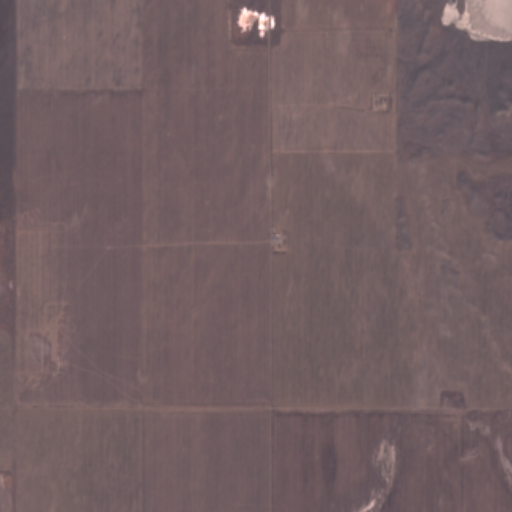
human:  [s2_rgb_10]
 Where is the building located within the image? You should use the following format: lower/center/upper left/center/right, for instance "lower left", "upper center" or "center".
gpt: The building is located in the center of the image.
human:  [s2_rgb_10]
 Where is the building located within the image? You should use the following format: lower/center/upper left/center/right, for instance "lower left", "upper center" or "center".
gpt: The building is located in the center of the image.
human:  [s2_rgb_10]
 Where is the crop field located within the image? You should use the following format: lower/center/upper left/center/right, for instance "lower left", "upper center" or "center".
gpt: There is no crop field in the image.